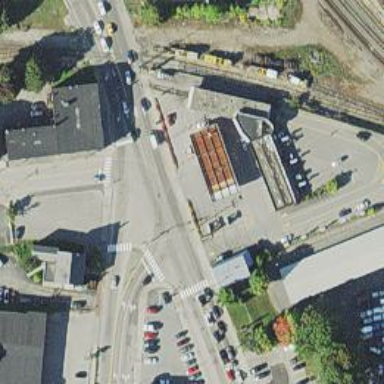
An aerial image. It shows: Footway that serves as traffic island.